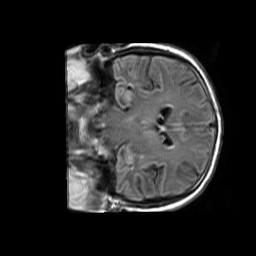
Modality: FLAIR
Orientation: coronal
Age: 63
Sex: male
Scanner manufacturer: philips
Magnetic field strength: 1.5 T
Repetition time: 11 s
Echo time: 0.14 s